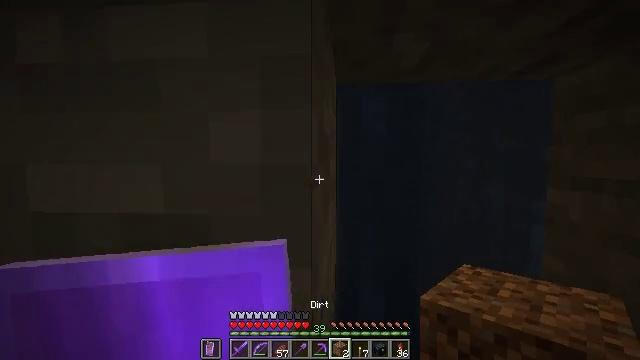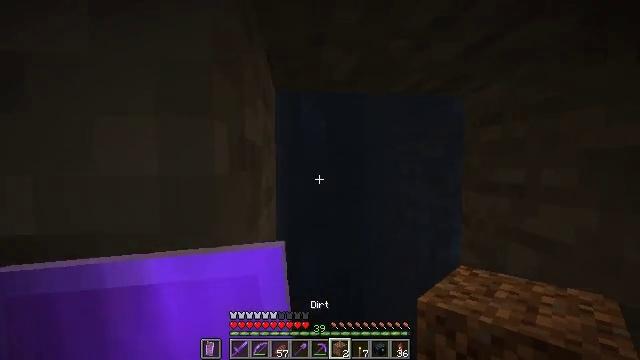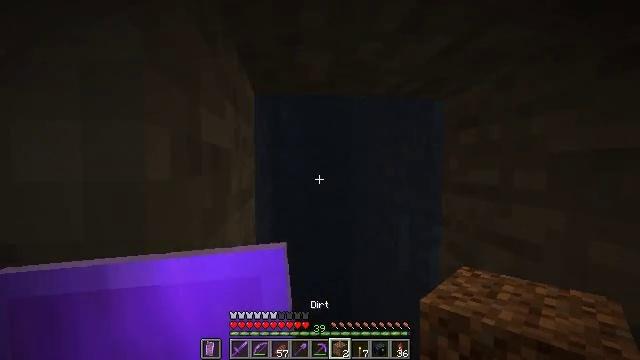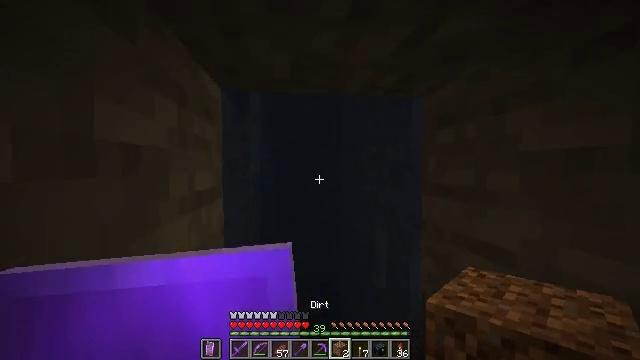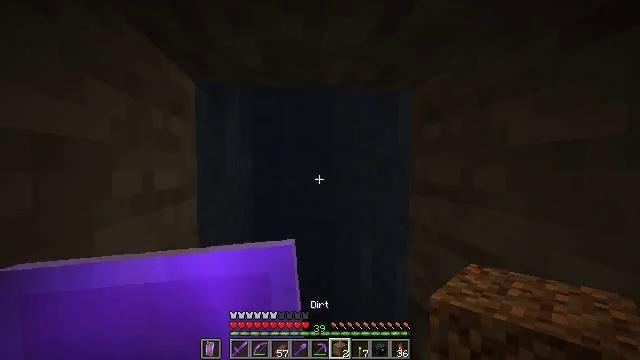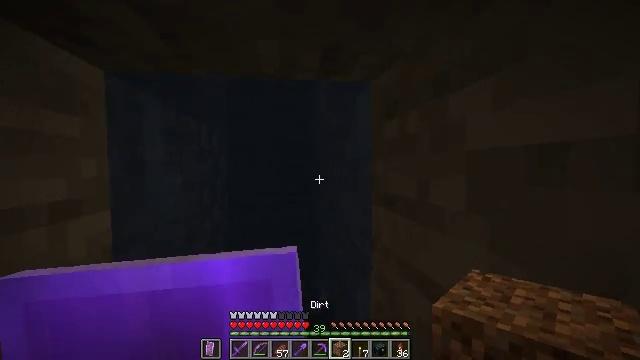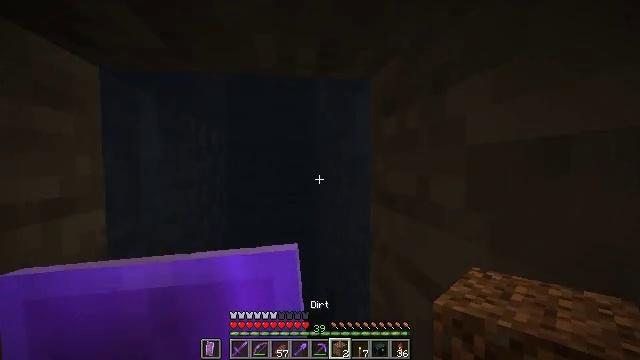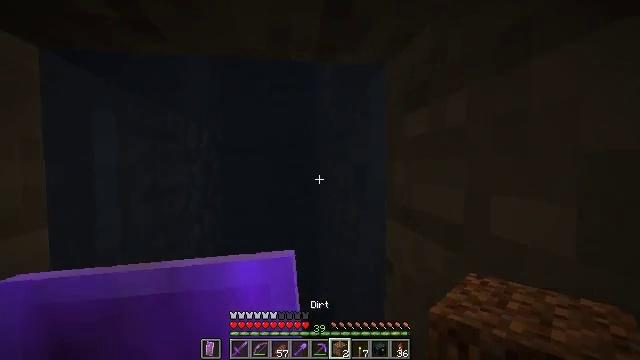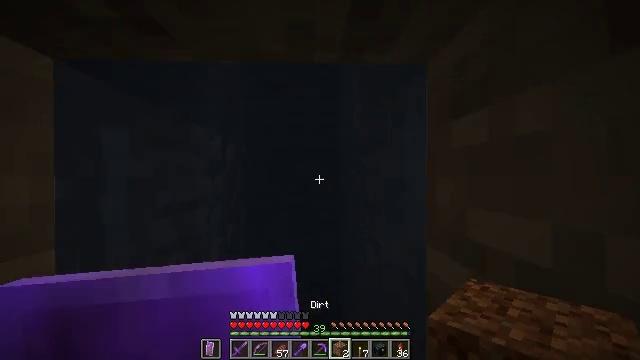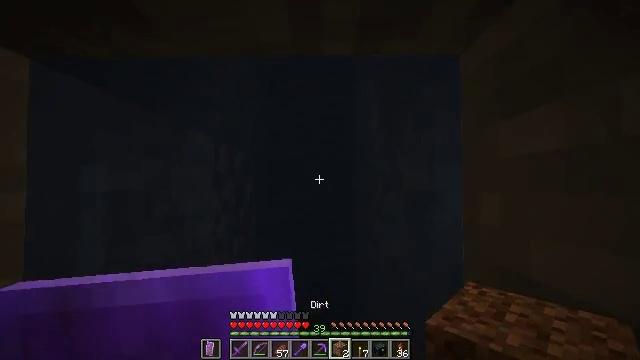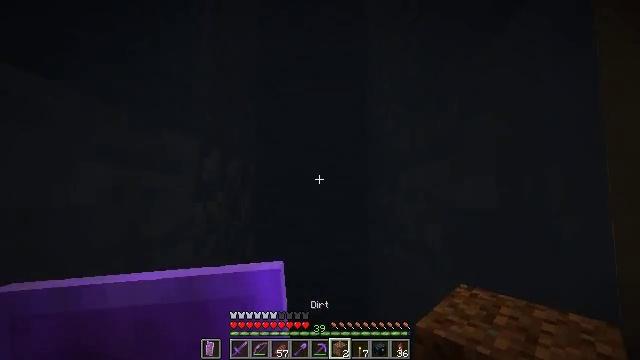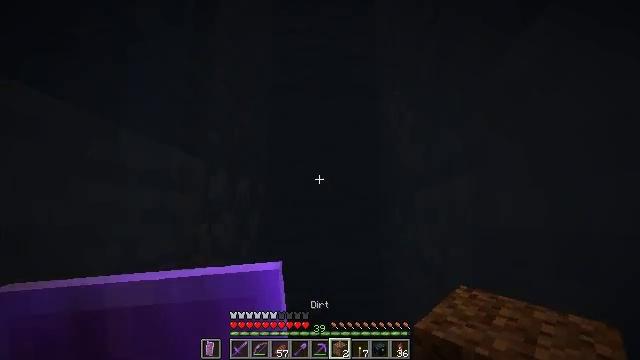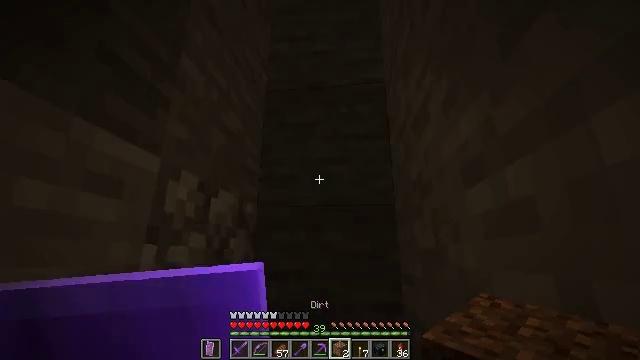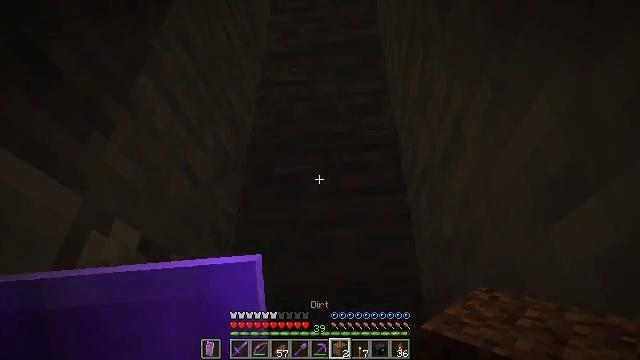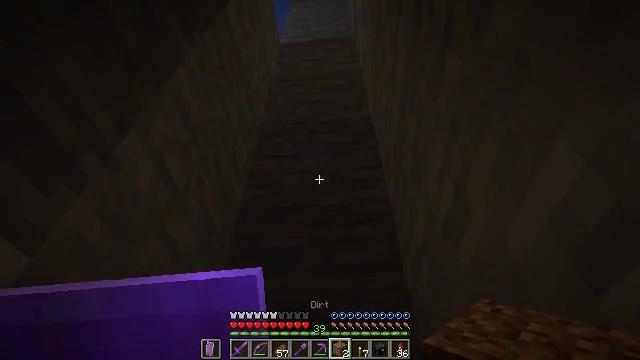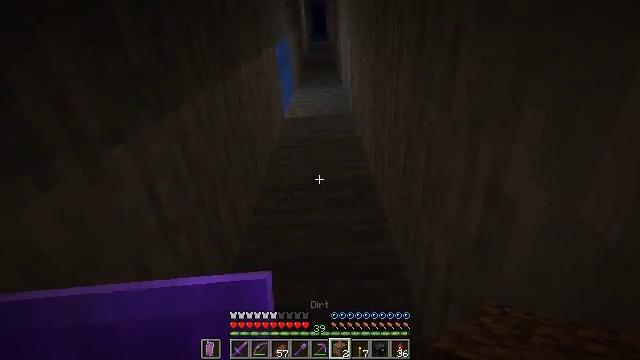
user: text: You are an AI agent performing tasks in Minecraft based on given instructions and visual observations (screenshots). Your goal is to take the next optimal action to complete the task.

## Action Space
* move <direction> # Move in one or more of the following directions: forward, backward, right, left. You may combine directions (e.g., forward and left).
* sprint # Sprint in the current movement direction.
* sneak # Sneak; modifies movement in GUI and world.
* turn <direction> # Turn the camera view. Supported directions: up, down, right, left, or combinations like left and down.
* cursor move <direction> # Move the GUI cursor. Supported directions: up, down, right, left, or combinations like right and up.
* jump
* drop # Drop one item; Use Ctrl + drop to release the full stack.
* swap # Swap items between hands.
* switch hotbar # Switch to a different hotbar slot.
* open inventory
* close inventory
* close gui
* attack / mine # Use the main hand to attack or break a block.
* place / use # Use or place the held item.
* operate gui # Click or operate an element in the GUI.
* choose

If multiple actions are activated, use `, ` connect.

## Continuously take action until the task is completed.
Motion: motion action
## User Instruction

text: Turn sand into glass in the furnace.
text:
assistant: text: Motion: move forward and move right, turn right and up
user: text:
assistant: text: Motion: move forward and move right, turn right
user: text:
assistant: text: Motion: move forward and move right
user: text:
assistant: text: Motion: move forward and move right
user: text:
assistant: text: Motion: move forward and move right
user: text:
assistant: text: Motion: move forward and move right
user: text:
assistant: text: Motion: move forward and move right
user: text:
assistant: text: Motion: move forward, turn left and up
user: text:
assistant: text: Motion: move forward, turn left and up
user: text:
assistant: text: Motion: move forward, turn left and up
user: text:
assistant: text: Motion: move forward, turn left and up
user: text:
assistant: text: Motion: move forward, turn left and up
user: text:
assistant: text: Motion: move forward, sprint, turn up
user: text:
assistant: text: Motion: move forward, sprint, turn right and up
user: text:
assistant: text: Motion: move forward, sprint, turn up
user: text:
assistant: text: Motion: move forward, sprint, turn up
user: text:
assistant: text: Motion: move forward, sprint, turn up
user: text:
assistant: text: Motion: move forward, sprint, turn right and up, jump
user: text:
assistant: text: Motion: move forward, sprint, turn right and up, jump
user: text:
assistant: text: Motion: move forward, sprint, turn up, jump
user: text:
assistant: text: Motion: move forward, sprint, turn up, jump
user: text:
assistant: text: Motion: move forward, sprint, jump
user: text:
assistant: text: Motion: move forward, sprint, jump
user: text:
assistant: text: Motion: move forward, sprint, jump
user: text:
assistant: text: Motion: move forward, sprint, jump
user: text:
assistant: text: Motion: move forward, sprint, jump
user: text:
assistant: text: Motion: move forward, sprint, jump
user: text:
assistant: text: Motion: move forward, sprint, jump
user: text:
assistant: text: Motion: move forward, sprint, jump
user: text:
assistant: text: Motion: move forward, sprint, jump